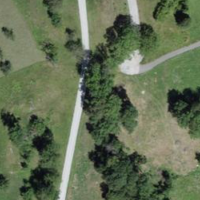
EUNIS habitat code: 24
Species observed at this site:
Primula veris